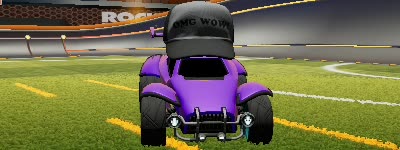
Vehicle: octane